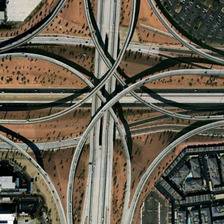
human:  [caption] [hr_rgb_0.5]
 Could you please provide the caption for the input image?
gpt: some buildings and barelands are near a viaduct .

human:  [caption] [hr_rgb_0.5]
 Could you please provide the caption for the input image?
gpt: some buildings and barelands are near a viaduct .

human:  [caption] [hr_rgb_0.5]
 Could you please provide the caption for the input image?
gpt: some buildings and barelands are near a viaduct .

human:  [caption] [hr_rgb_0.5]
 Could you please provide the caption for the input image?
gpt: some buildings and barelands are near a viaduct .

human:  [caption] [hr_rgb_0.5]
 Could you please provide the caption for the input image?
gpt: some buildings and barelands are near a viaduct .